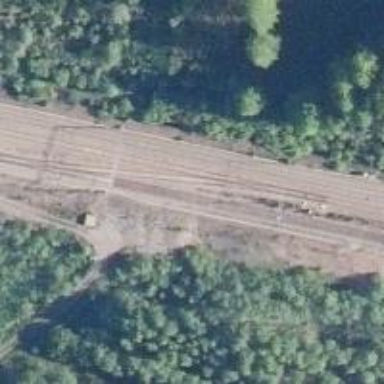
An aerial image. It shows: Rail siding with electrified contact lines for trains.